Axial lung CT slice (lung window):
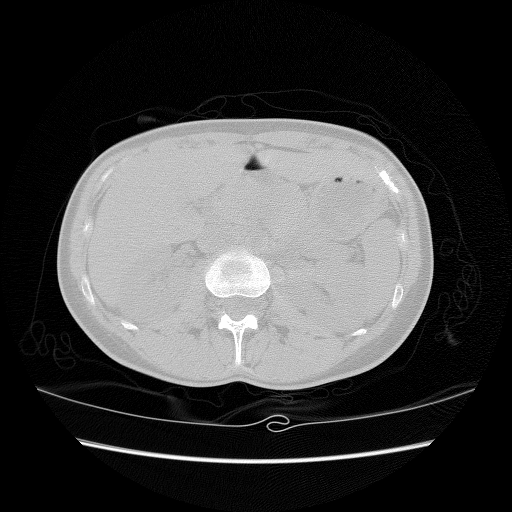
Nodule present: no